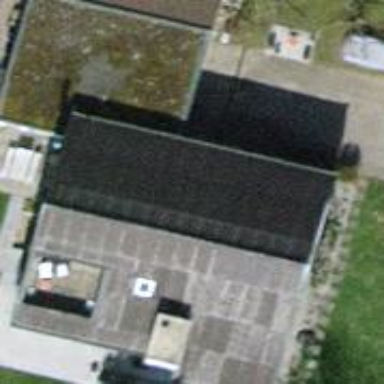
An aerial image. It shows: Detached building with gabled roof.